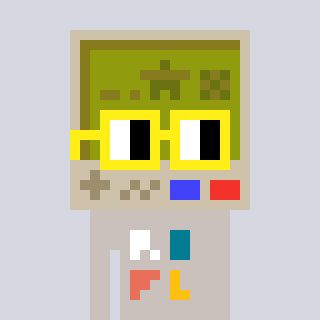
a pixel art character with square yellow glasses, a gameboy-shaped head and a foggrey-colored body on a cool background